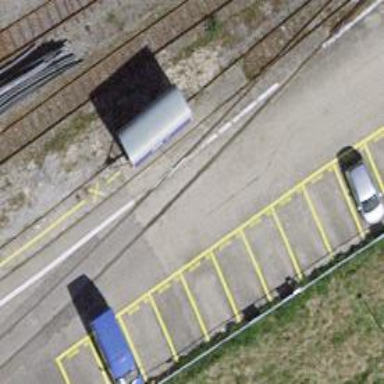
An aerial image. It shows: Single track railway in yard.